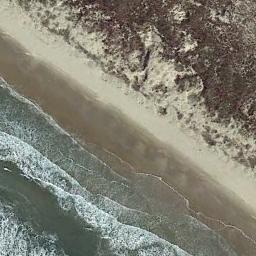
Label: beach